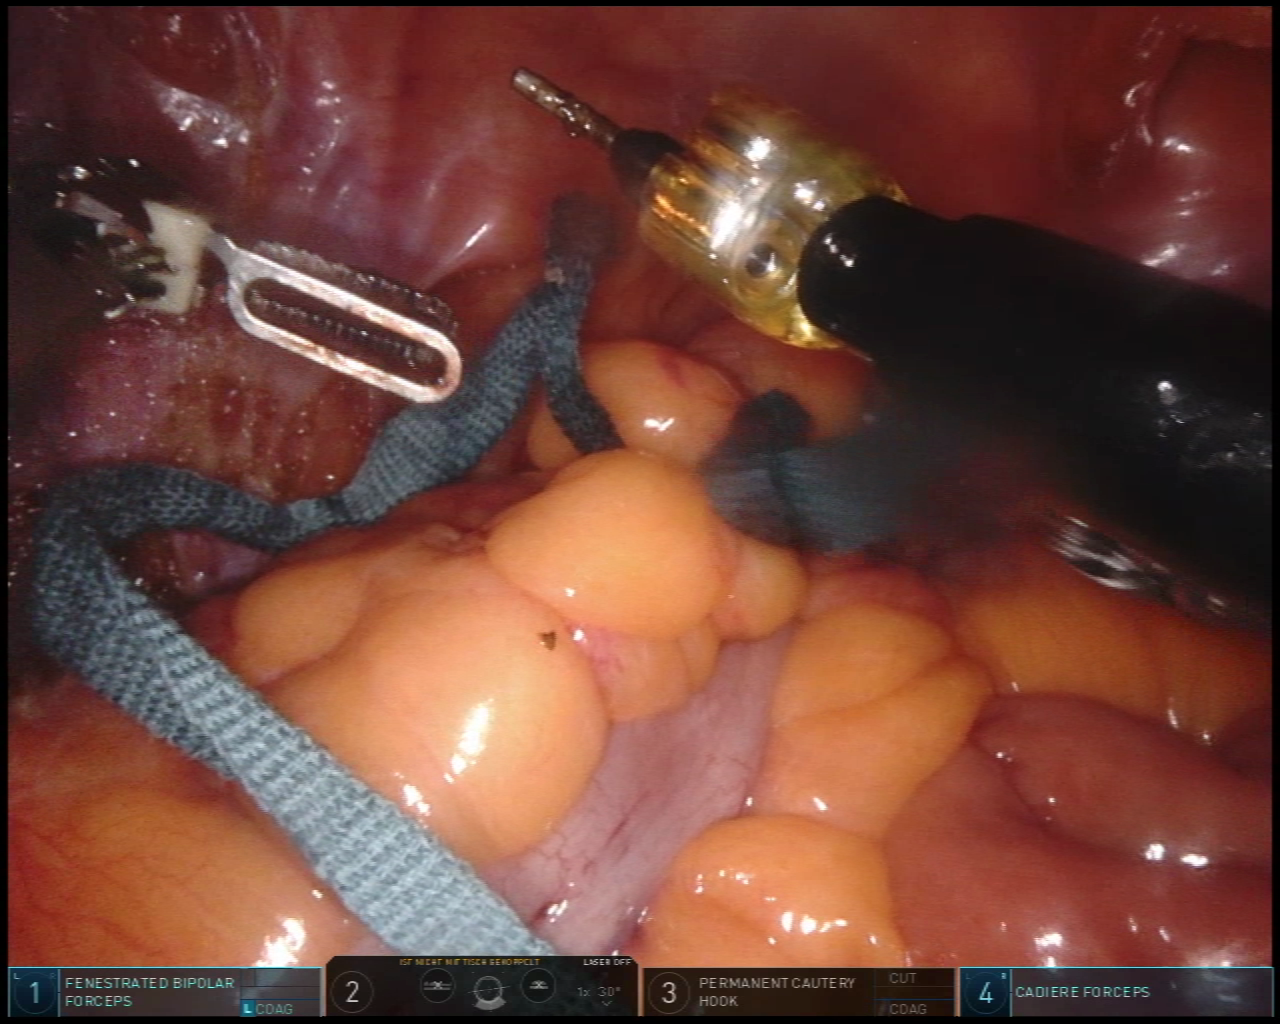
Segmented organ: small_intestine
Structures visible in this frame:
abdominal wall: yes
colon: yes
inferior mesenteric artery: no
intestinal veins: no
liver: no
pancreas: no
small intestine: yes
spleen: no
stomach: no
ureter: no
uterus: no
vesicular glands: no